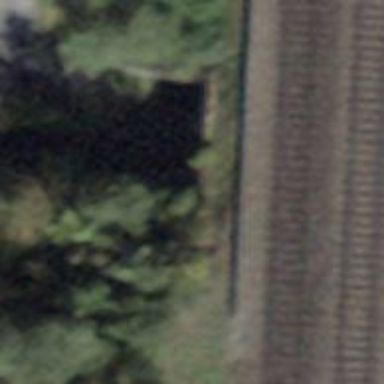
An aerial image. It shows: There is tunnel.